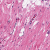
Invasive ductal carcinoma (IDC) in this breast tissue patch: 0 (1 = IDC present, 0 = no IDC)